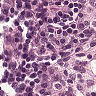
Metastatic tissue present: no